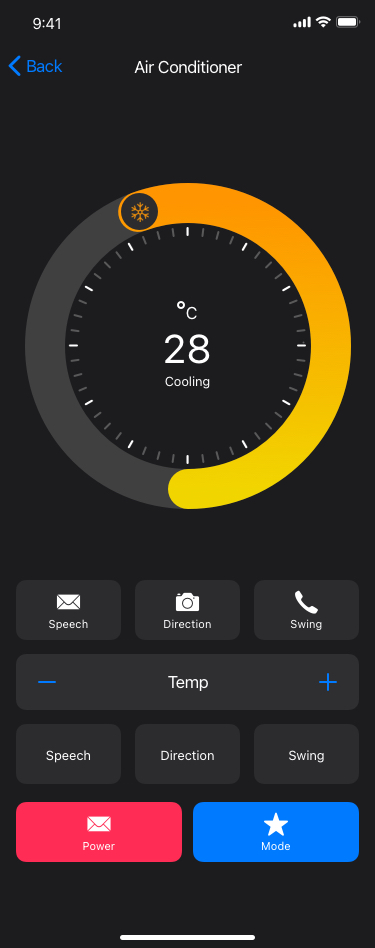
Text in this UI design:
Temp
28
Cooling
C